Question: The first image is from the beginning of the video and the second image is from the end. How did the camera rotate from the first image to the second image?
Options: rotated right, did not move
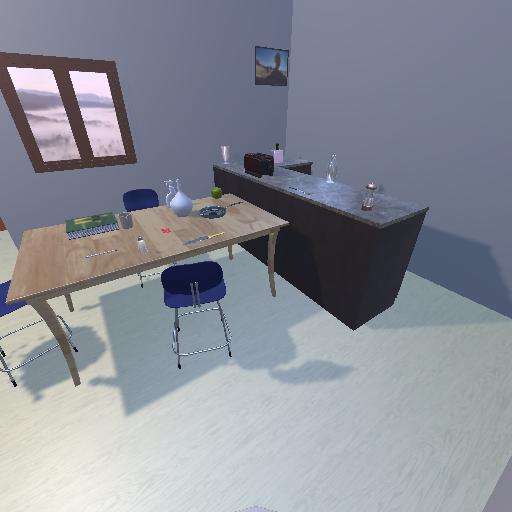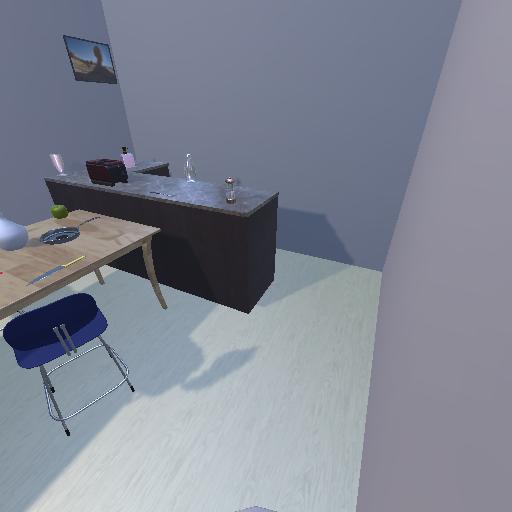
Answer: rotated right